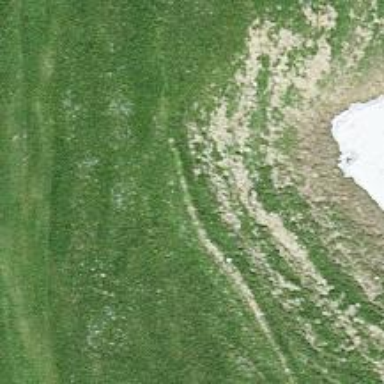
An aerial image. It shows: Path covered in grass.